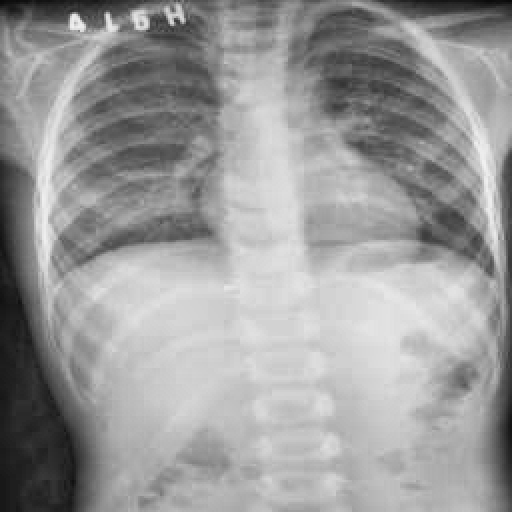
Finding: TUBERCULOSIS